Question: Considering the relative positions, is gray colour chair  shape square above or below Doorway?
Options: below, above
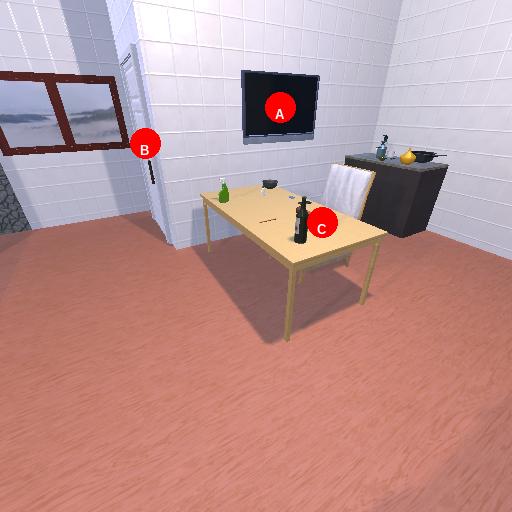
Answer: below